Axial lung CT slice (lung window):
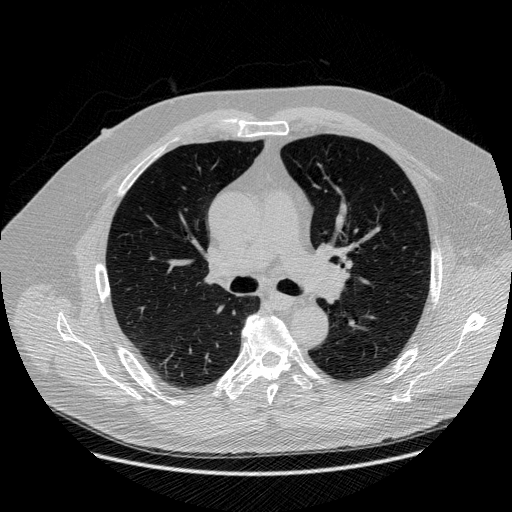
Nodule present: no